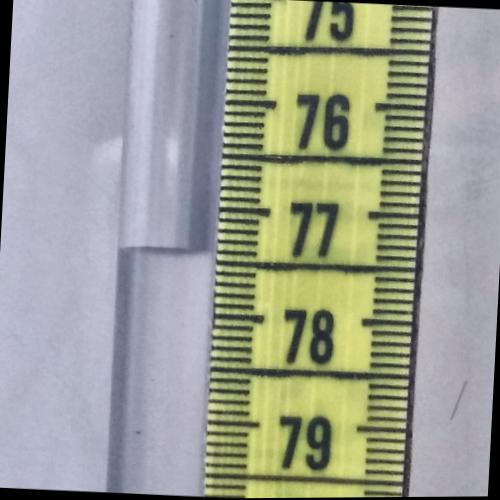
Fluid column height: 77.4 cm